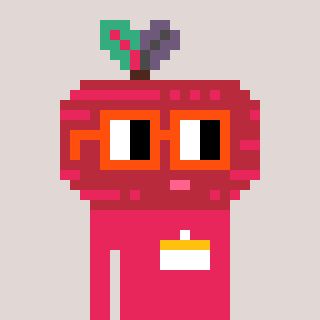
a pixel art character with square orange glasses, a beet-shaped head and a redpinkish-colored body on a warm background